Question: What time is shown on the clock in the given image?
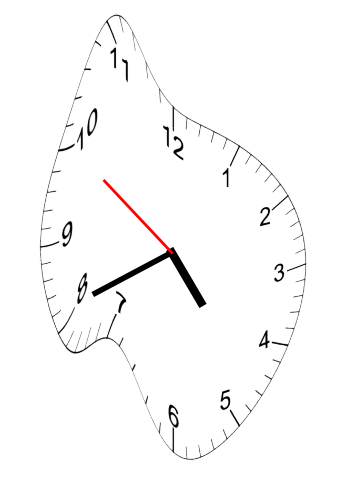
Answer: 04:40:50